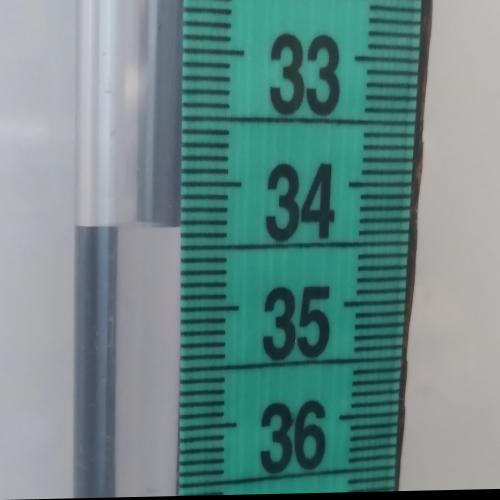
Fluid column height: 34.3 cm